Question: I have successfully invited my internal testers to test my 2nd build, and they have both received the invite email. The problem is that when they click on the invite, when they are taken into TestFlight they get a message saying the app is not available. If you have any experience with this or know how to fix this please let me know. I think the pictures below will be very helpful in finding my problem.
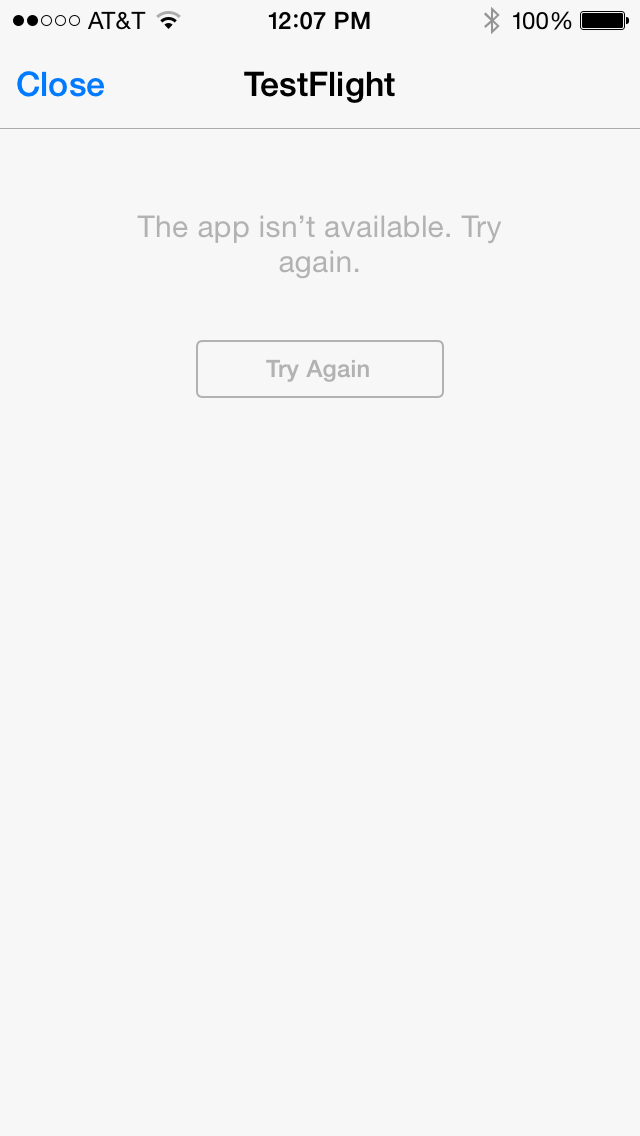
Answer: Make sure beta testing is turned on, or try turning it off and on again.